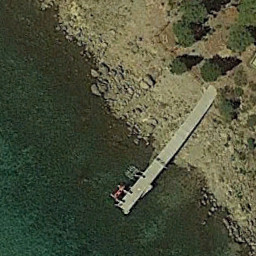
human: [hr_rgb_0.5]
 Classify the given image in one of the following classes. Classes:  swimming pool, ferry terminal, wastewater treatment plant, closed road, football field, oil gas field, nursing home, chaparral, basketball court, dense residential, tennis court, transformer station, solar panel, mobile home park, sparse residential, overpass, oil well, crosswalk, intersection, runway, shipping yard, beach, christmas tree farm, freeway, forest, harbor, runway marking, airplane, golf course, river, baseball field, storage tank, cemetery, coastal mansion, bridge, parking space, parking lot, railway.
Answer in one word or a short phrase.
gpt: ferry terminal